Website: walmart
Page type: payment
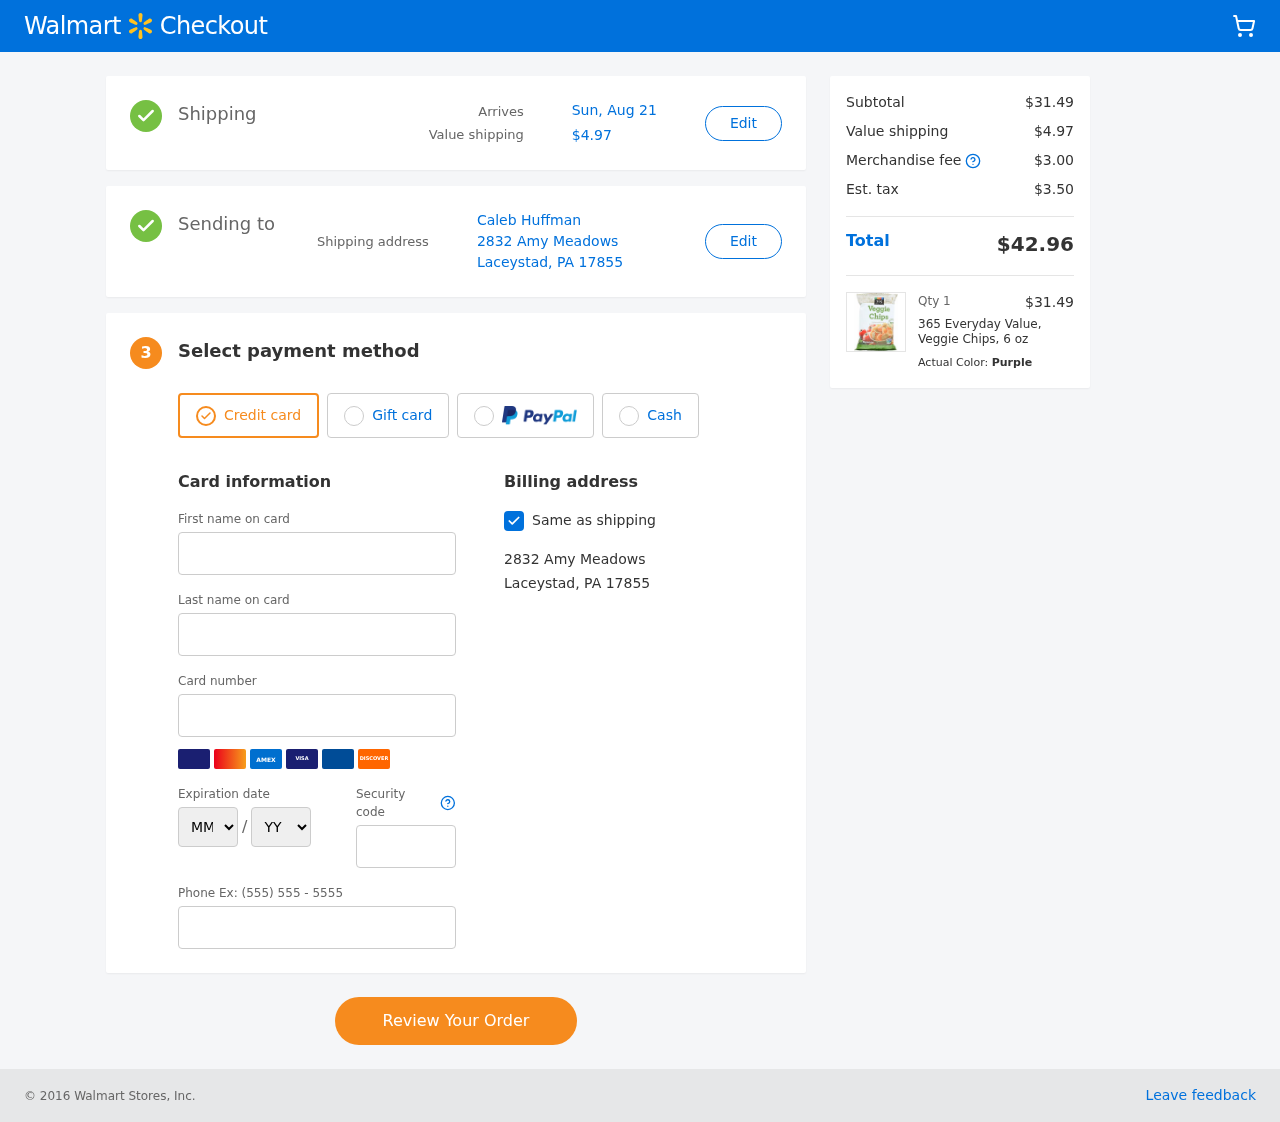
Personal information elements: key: PII_CARD_EXPIRY_MONTH
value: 07
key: PII_CARD_EXPIRY_YEAR
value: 29
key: PII_CITY_STATE_ZIP
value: Laceystad, PA 17855
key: PII_FULLNAME
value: Caleb Huffman
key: PII_STREET
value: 2832 Amy Meadows
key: PII_FIRSTNAME
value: Caleb
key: PII_LASTNAME
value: Huffman
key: PII_CARD_NUMBER
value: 4872 1602 9963 3957
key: PII_CARD_CVV
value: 742
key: PII_PHONE
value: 9096165221
Product elements: key: PRODUCT1_NAME
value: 365 Everyday Value, Veggie Chips, 6 oz
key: PRODUCT1_PRICE
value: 31.49
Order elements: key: ORDER_DELIVERY_DATE
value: Sun, Aug 21
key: ORDER_SHIPPING_COST
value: $4.97
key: ORDER_SUBTOTAL
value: $31.49
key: ORDER_MERCHANDISE_FEE
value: $3.00
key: ORDER_TAX
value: $3.50
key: ORDER_TOTAL
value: $42.96
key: ORDER_NUM_ITEMS
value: Qty 1